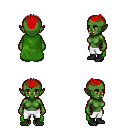
a pixel art fantasy rpg character, female body template, orc, green skin, green cape, white pants, red short mohawk hairstyle, black shoes, four views (front, back, left, right), 2x2 character sprite sheet, small pixel art, hard edges, no anti-aliasing